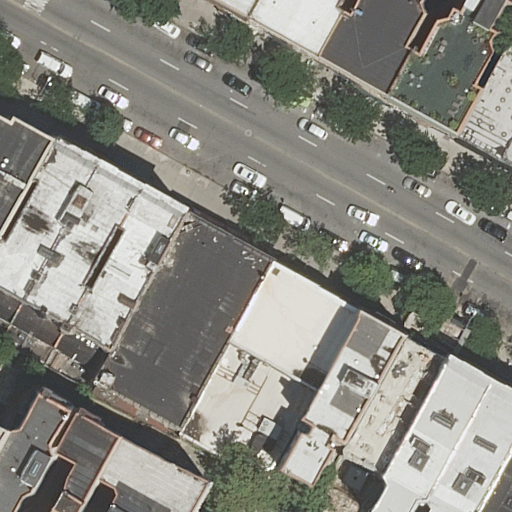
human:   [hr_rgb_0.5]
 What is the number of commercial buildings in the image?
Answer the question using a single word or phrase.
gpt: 0

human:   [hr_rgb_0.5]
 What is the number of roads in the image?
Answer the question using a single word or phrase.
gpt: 1

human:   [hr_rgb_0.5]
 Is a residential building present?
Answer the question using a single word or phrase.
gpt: yes

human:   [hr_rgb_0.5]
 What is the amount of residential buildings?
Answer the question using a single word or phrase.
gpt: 20

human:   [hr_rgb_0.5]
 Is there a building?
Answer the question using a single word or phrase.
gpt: yes

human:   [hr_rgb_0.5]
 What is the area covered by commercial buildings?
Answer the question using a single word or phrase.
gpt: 0m2

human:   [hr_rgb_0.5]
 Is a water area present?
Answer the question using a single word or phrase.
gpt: no

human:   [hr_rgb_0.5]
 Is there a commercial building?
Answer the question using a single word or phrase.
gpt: no

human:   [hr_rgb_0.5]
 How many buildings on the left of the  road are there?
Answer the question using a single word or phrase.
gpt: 9

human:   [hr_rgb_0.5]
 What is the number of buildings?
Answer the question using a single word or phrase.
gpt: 20

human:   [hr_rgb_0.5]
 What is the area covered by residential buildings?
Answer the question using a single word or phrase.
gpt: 5927m2

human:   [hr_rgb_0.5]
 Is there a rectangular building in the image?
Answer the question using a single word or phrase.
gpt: yes

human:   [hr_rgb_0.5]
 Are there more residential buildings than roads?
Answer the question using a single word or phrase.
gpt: yes

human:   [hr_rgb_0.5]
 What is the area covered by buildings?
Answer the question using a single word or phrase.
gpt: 5927m2

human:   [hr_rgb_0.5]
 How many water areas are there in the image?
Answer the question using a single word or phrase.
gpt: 0

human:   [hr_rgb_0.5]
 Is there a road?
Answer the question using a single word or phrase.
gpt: yes

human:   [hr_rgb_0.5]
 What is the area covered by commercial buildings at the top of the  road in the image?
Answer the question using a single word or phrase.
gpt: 0m2

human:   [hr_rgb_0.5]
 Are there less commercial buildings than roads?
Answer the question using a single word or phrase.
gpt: yes

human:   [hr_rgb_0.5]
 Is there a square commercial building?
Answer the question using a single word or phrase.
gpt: no

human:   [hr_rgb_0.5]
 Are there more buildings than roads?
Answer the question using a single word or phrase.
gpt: yes

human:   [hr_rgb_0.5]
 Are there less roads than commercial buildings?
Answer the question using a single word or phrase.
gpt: no

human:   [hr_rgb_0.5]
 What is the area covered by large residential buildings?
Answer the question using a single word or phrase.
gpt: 2120m2

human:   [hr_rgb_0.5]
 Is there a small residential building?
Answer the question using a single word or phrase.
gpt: yes

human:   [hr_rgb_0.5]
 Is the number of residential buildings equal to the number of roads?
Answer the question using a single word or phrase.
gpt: no

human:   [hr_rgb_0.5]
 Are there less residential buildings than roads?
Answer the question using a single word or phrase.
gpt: no

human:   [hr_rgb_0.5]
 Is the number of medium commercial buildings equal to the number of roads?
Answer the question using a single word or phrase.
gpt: no

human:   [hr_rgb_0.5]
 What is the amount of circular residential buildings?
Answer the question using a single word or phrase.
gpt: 0

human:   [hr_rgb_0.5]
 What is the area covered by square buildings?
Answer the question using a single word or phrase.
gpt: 0m2

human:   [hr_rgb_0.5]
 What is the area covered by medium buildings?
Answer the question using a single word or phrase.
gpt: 3500m2

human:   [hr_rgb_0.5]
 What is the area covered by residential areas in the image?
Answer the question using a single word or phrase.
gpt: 0m2

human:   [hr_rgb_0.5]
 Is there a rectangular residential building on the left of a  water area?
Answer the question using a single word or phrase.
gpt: no

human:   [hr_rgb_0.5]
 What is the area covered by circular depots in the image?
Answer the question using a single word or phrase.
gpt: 0m2

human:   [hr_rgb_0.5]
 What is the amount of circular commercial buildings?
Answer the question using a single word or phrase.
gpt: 0

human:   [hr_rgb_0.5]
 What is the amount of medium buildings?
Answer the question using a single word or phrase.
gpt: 10

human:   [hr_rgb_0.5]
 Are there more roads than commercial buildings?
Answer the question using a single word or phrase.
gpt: yes

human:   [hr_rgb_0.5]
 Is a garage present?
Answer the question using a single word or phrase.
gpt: no

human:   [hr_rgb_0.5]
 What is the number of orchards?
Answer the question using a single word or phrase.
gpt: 0

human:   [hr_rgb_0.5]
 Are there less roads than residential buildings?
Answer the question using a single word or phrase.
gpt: yes

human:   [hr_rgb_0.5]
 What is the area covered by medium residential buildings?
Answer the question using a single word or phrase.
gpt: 3500m2

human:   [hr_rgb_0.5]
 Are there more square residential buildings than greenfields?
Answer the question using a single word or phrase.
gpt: no

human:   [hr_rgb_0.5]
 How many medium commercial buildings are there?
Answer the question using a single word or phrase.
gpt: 0

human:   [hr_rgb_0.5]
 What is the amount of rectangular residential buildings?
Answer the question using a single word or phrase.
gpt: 9

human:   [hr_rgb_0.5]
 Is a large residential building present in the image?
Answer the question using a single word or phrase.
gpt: yes

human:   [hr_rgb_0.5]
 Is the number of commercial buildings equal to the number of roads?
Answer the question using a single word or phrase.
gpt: no

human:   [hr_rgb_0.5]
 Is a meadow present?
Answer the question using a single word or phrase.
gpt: no

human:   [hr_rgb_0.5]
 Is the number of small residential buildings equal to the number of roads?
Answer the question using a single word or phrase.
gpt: no

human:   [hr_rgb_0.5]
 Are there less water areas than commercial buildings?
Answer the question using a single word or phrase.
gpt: no

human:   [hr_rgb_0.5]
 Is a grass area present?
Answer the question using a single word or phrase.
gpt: no

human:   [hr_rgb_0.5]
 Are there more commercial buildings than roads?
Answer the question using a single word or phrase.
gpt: no

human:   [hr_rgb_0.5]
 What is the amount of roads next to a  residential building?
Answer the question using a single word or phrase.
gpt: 1

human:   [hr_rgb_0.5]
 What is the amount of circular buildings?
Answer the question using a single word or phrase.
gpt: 0

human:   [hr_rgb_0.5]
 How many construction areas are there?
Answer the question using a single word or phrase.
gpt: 0

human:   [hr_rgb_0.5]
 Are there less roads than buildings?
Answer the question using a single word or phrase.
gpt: yes

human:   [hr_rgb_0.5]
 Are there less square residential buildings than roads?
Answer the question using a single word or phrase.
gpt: yes

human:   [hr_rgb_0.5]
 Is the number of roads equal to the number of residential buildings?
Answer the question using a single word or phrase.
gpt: no

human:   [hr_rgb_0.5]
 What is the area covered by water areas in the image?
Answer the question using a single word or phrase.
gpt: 0m2

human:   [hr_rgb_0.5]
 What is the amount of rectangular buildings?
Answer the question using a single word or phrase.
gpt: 9

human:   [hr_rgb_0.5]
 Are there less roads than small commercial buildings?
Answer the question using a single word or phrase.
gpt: no

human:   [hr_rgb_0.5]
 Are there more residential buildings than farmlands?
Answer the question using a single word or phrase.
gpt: yes

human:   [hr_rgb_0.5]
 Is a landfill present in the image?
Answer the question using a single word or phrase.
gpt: no

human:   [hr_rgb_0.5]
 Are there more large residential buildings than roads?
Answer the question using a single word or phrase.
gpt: yes

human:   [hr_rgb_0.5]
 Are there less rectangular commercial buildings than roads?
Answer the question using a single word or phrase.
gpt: yes

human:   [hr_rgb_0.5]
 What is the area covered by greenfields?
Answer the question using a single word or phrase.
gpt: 0m2

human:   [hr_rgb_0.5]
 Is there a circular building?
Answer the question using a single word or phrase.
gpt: no